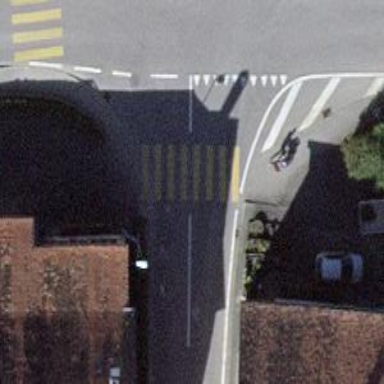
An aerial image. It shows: Zebra crossing on the road.